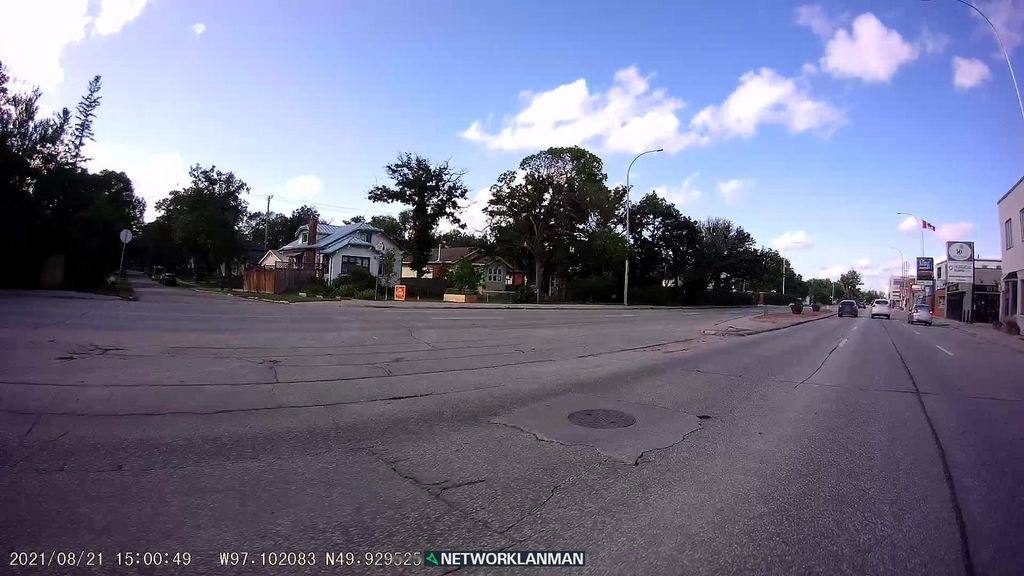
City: winnipeg